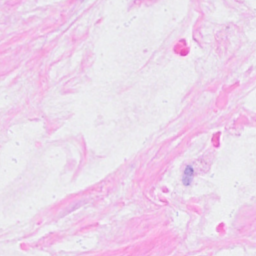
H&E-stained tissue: Breast